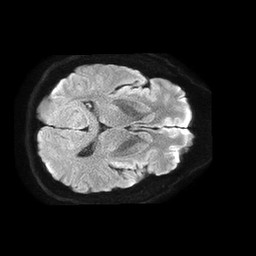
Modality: TRACE
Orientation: axial
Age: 54
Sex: male
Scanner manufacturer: philips
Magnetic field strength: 1.5 T
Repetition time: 4.6 s
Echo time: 0.09059 s